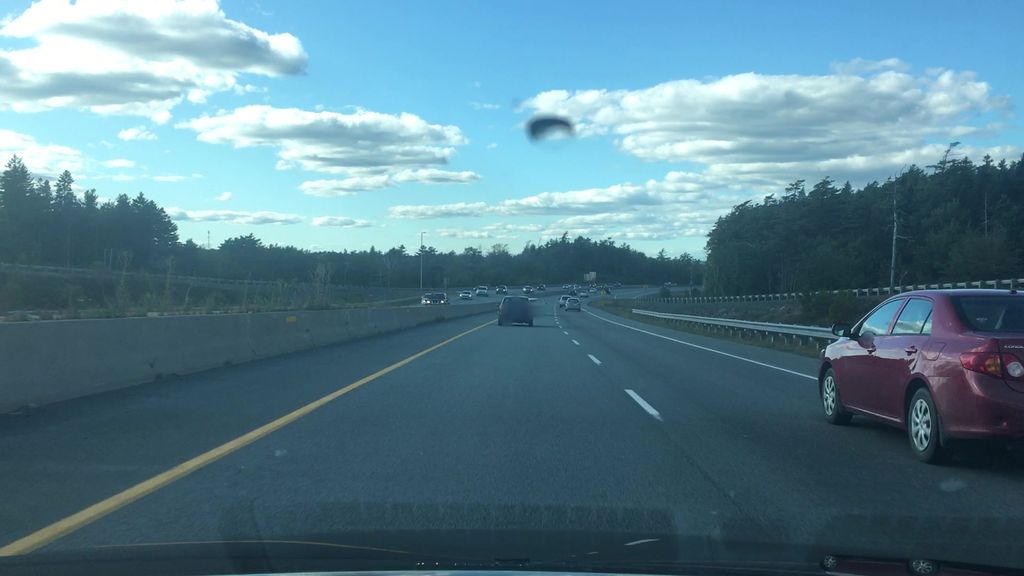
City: halifax